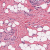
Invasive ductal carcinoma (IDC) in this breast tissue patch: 0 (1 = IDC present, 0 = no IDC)